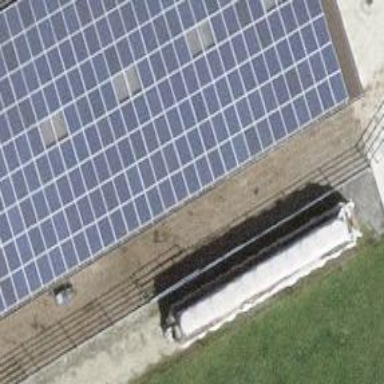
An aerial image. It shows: Solar power generator with photovoltaic panels.